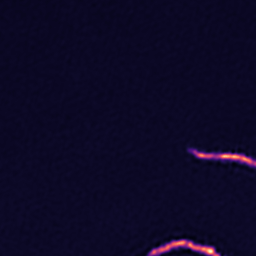
Label: Super-resolution ER image